Question: I had points docked on a homework assignment for calculating the wrong total cost in an amortized analysis of a dynamic array. I think the grader probably only looked at the total and not the steps I had taken, and I think I accounted for malloc and their answer key did not.
Here is a section of my analysis:

The example we were shown did not account for malloc, but I saw a video that did, and it made a lot of sense, so I put it in there. I realize that although malloc is a relatively costly operation, it would probably be O(1) here, so I could have left it out.
But my question is this: Is there only 1 way to calculate cost when doing this type of analysis? Is there an objective right and wrong cost, or is the conclusion drawn what really matters?
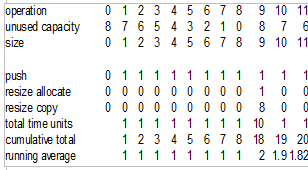
Answer: You asked, "Is there only 1 way to calculate cost when doing this type of analysis?" The answer is no.
These analyses are on mathematical models of machines, not real ones. When we say things like "appending to a resizable array is O(1) amortized", we are abstracting away the costs of various procedures needed in the algorithm. The motivation is to be able to compare algorithms even when you and I own different machines.
In addition to different physical machines, however, there are also different of machines. For instance, some models don't allow integers to be multiplied in constant time. Some models allow variables to be real numbers with infinite precision. In some models all computation is free and the only cost tracked is the latency of fetching data from memory.
As hardware evolves, computer scientists make arguments for new models to be used in the analysis of algorithms. See, for instance, the work of <URL>.
It sounds like your model included a concrete cost to malloc. That is neither wrong nor right. It might be a more accurate model on your computer and a less accurate model on the graders.